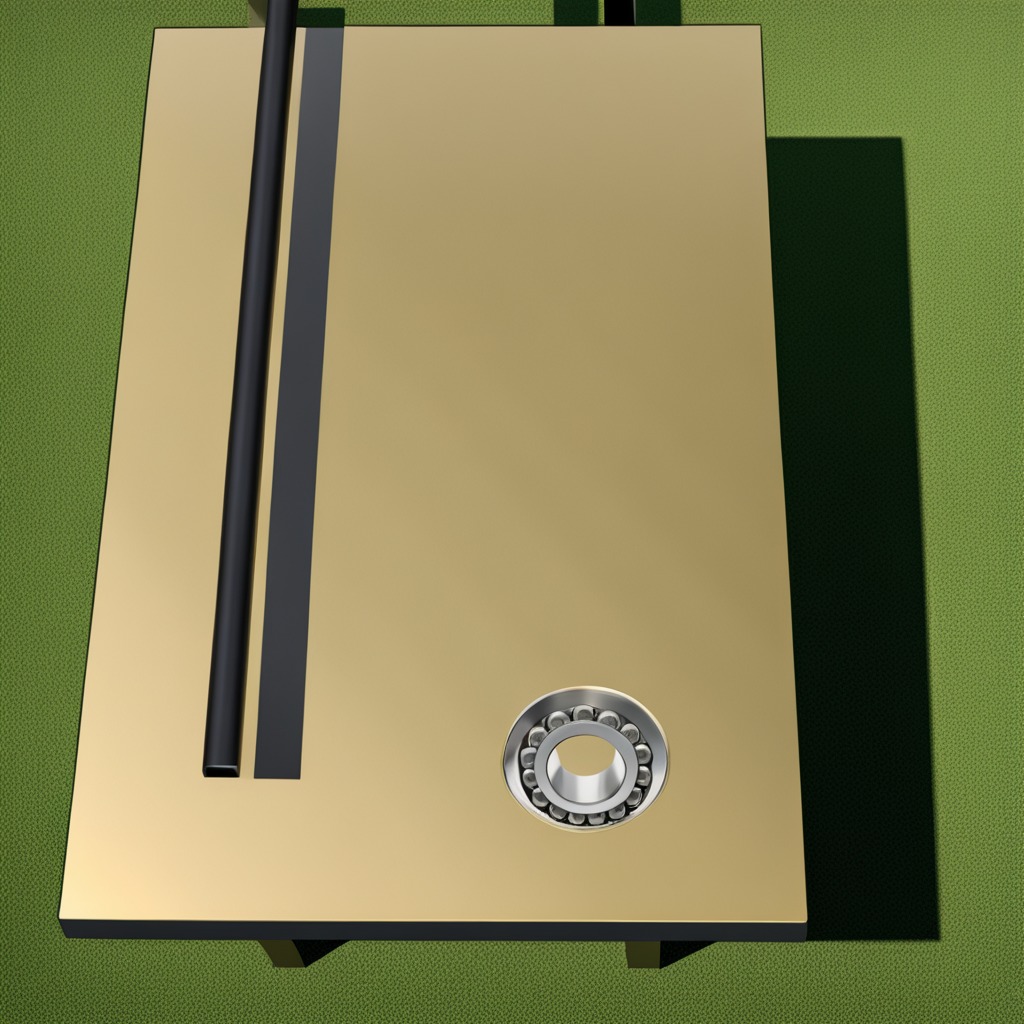
A metal ball bearing lies on a textured surface.